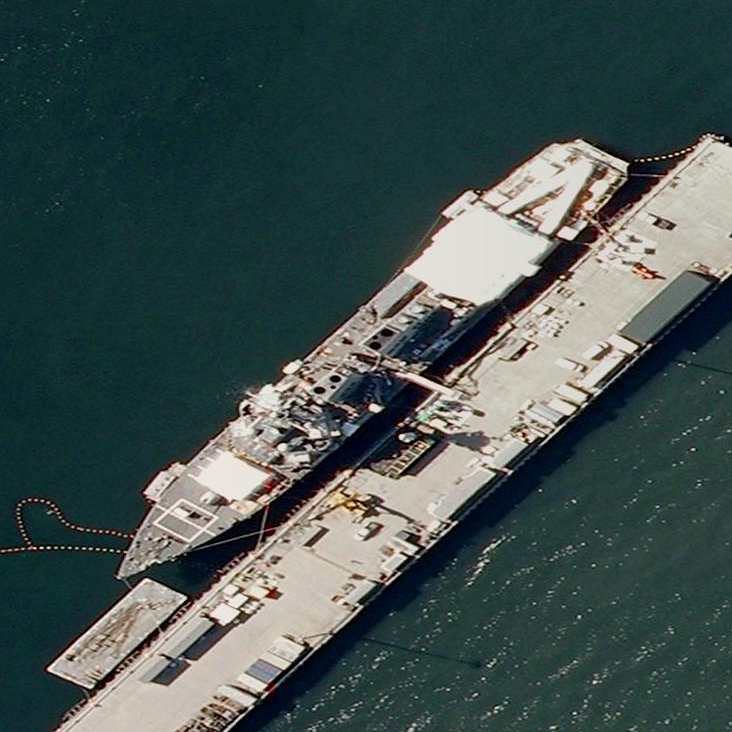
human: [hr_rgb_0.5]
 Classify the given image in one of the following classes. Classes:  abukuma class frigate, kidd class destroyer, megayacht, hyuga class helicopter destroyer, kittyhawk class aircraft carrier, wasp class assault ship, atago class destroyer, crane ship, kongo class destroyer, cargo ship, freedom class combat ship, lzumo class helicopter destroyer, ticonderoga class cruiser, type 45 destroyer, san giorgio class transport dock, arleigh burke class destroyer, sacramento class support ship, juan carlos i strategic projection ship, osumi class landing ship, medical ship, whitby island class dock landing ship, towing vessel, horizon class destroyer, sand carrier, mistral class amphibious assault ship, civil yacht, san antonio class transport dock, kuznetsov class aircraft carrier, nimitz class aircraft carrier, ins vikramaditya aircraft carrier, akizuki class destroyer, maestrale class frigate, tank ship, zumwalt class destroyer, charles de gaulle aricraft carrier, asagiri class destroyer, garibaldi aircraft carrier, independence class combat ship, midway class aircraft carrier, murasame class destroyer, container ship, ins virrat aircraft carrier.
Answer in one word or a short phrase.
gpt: Arleigh Burke class destroyer